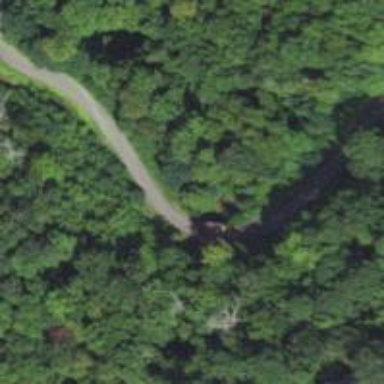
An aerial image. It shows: Covered bridge on asphalt unclassified road.